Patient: sex M, age 57
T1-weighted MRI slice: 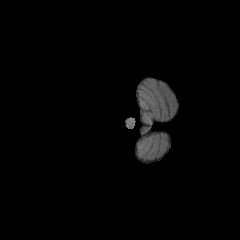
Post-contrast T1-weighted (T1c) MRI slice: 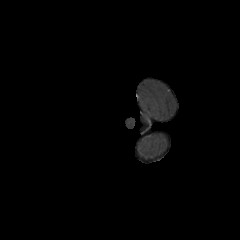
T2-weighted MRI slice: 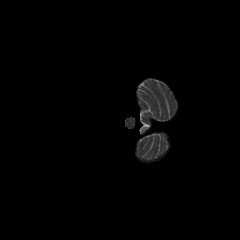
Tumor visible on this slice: no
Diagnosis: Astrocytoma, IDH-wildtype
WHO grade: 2